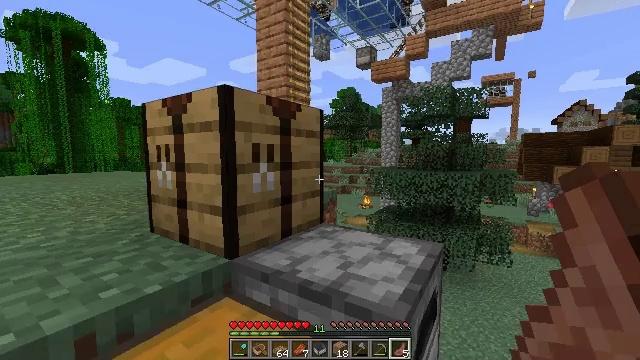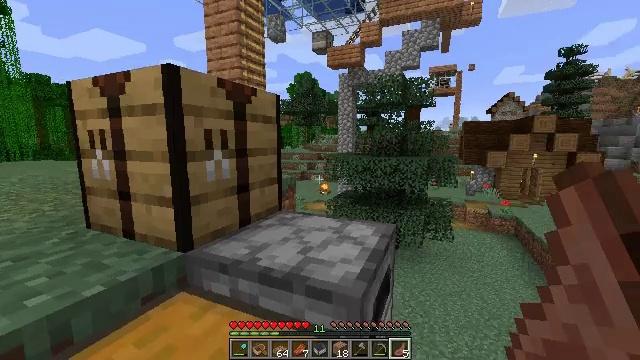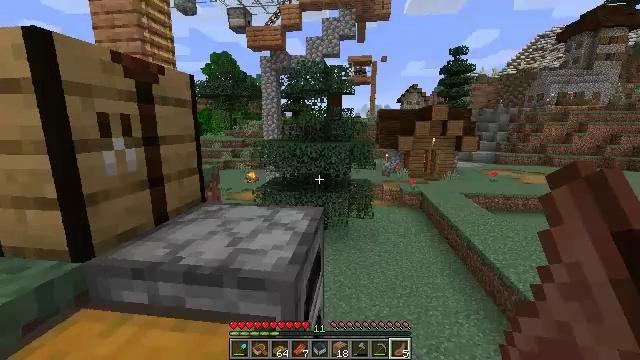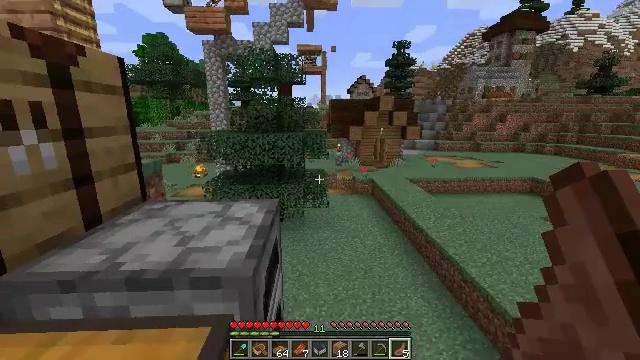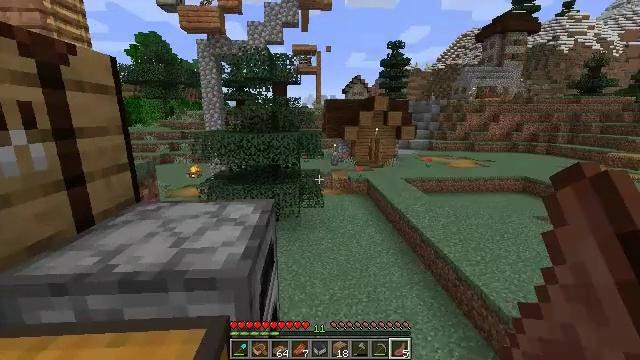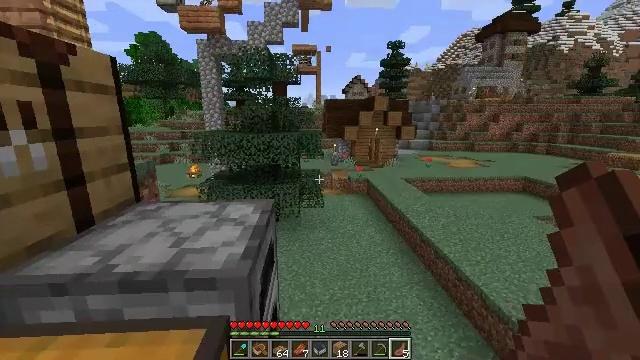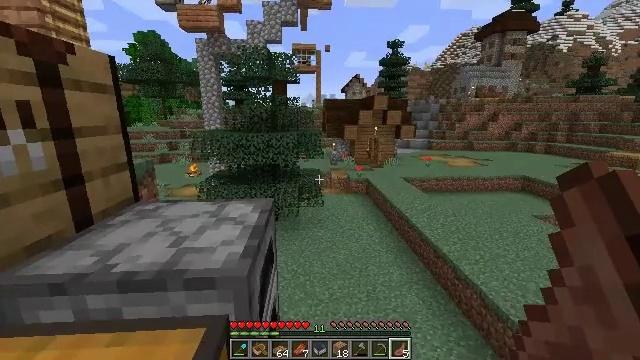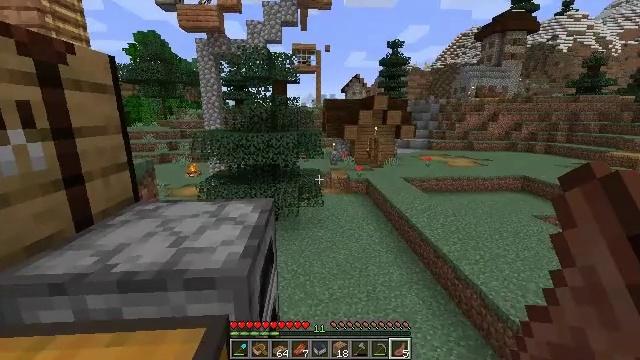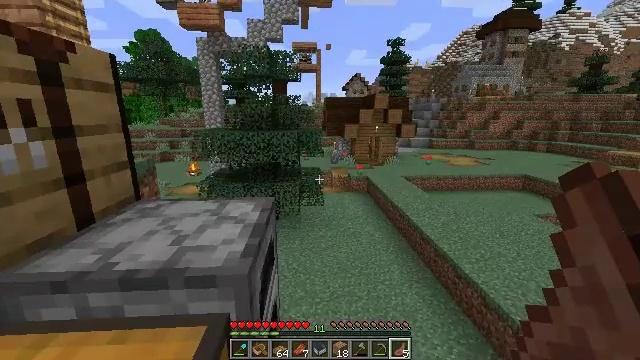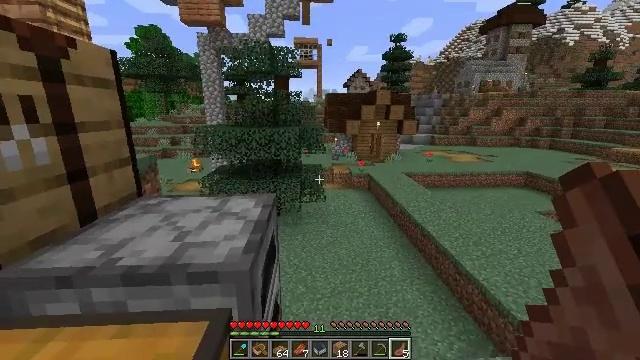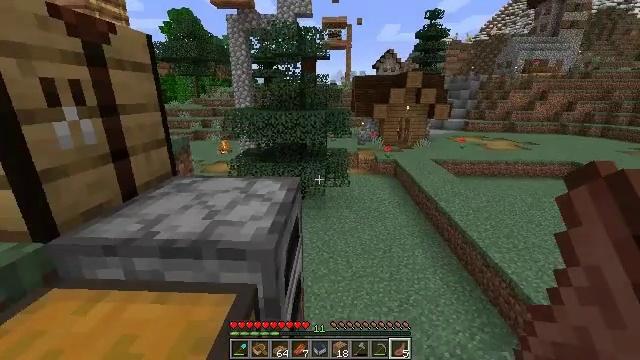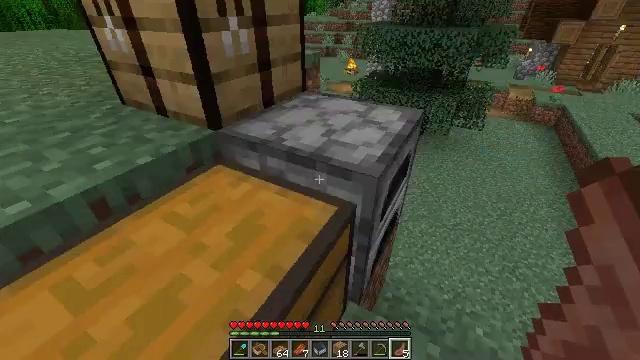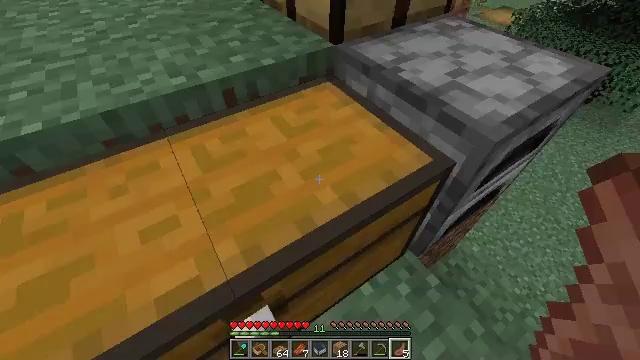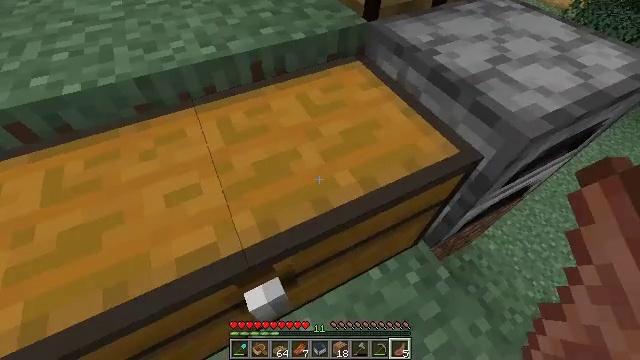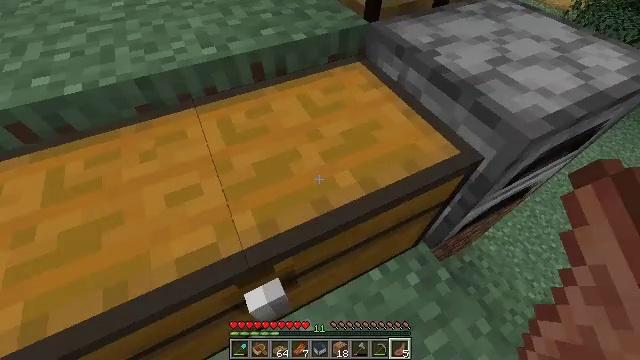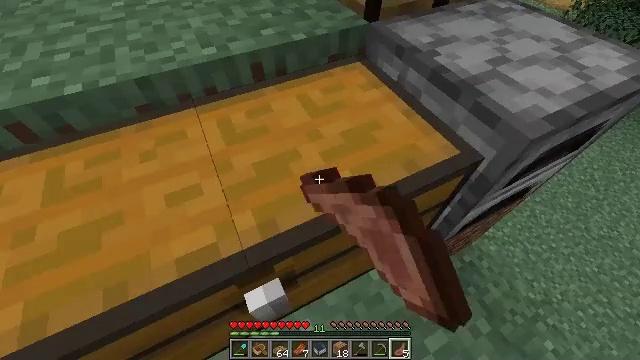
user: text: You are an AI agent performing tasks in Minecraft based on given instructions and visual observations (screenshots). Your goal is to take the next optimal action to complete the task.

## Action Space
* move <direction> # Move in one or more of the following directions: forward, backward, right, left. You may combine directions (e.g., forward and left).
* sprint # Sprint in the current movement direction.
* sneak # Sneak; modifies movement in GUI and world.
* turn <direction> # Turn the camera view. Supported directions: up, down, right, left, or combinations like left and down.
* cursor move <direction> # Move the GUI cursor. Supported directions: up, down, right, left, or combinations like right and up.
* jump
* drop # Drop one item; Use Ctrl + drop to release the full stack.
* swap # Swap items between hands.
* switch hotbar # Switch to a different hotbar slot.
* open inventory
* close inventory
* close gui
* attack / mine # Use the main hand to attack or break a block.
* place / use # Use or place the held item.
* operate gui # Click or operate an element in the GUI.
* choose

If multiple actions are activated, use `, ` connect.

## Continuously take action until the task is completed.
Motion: motion action
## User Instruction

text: Craft a jungle fence gate.
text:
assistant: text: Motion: turn right and down
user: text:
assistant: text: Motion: turn right and down
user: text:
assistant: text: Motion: turn right and down
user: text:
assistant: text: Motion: turn right
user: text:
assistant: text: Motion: no_op
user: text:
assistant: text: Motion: no_op
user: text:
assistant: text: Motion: no_op
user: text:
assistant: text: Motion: no_op
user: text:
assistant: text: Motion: no_op
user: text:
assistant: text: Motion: turn left and down
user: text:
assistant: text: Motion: turn left and down
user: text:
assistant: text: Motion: turn left and down
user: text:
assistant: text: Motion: turn left and down
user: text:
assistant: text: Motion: use / place
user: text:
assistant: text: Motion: use / place
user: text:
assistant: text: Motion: use / place
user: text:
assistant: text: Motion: use / place
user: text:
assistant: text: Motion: use / place
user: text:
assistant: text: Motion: open gui
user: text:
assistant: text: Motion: no_op
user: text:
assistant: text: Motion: no_op
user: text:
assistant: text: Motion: no_op
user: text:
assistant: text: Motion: no_op
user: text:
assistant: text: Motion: no_op
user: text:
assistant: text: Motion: no_op
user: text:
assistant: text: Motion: no_op
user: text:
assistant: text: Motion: no_op
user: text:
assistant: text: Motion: no_op
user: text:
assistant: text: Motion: no_op
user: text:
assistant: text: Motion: no_op